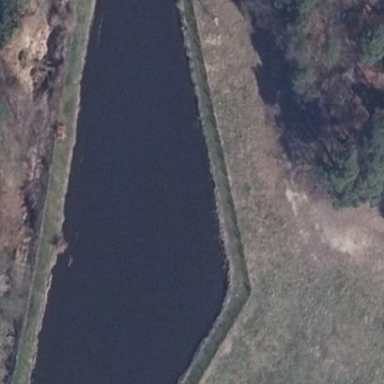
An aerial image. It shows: Pond with natural water.